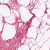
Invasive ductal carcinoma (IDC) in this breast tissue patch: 0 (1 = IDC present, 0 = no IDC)